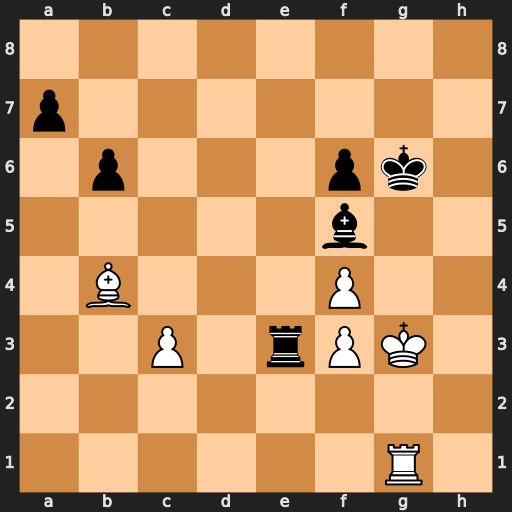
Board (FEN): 8/p7/1p3pk1/5b2/1B3P2/2P1rPK1/8/6R1
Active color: w
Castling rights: -
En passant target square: -
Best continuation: Kf2+ Kf7 Kxe3